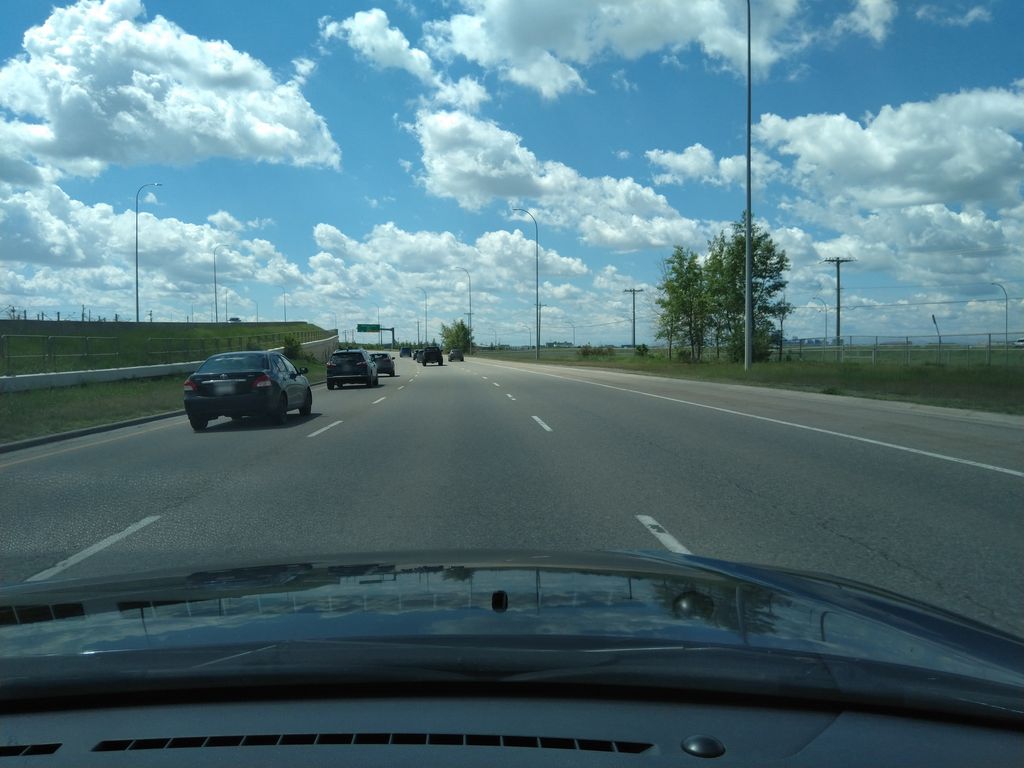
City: calgary